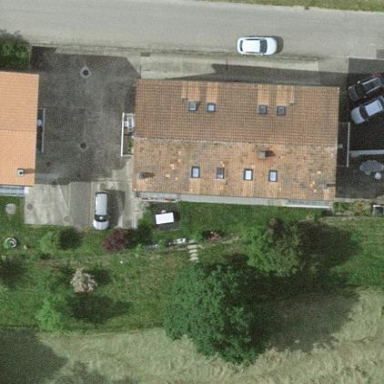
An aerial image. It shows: Residential building.